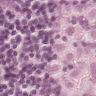
Metastatic tissue present: yes